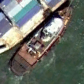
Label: civil